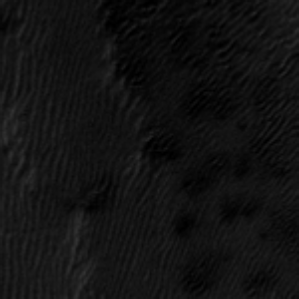
Label: frost